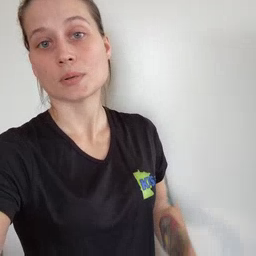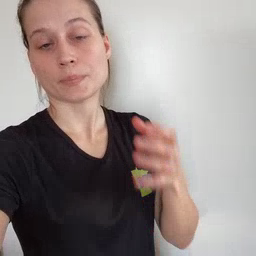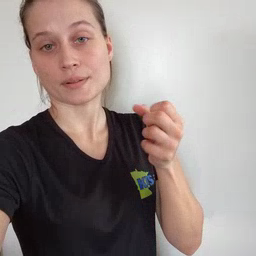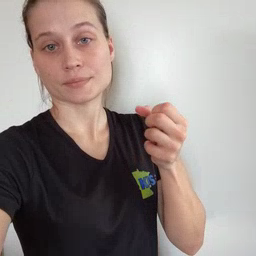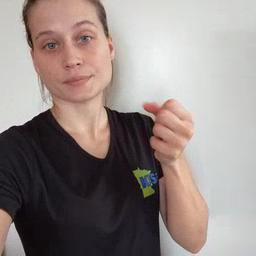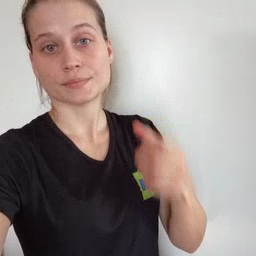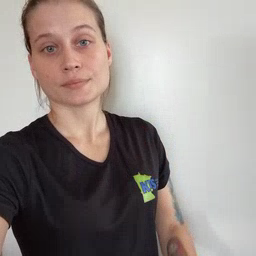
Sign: milk